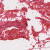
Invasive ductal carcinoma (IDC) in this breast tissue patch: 0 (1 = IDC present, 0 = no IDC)